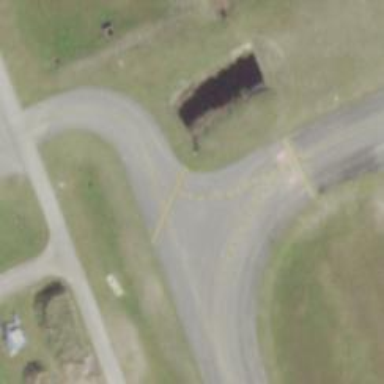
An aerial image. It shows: Image of taxiway at airport.